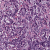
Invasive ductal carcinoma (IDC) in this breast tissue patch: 1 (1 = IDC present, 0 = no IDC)